Question: I am trying to retrieve bumps data from my firebase database, then display the bumps with their information that are retrieved from DB.
the problem is my DB contains sub child, and this sub child name's are based on location so I can't retrieve data by sub child name.
so is there a method to retrieve all sub child names? so I can retrieve all data by r retrieve data from sub child ?
this is my DB

this is my code to retrieve the data
'''
private void showbumps() {
ref =FirebaseDatabase.getInstance().getReference().child("SpeedBump");
ref.addValueEventListener(new ValueEventListener() {
@Override
public void onDataChange(@NonNull DataSnapshot snapshot) {
List<SpeedBump> bumps = new ArrayList<>();
bumps.clear();
// get bumps info from DB
for (DataSnapshot postSnapshot: snapshot.getChildren()) {
SpeedBump bump = postSnapshot.getValue(SpeedBump.class);
bumps.add(bump);
double bump_lat = bump.getLatitude();
double bump_long = bump.getLongitude();
String bump_type = bump.getType();
String bump_size = bump.getSize();
LatLng latLng = new LatLng(bump_lat,bump_long);
String bump_info = " type : "+ bump_type + " size : "+bump_size ;
// set height & width - apply style
int height = 130;
int width = 130;
Bitmap b = BitmapFactory.decodeResource(getResources(), R.drawable.pin);
Bitmap smallMarker = Bitmap.createScaledBitmap(b, width, height, false);
BitmapDescriptor smallMarkerIcon = BitmapDescriptorFactory.fromBitmap(smallMarker);
// BitmapDescriptor icon = BitmapDescriptorFactory.fromResource(R.drawable.pin);
MarkerOptions marker = new MarkerOptions().position(latLng).title("Bump info").snippet(bump_info).icon(smallMarkerIcon);
// create marker for bumps
mMap.addMarker(marker);
} }
'''
the code doesn't show any bump.
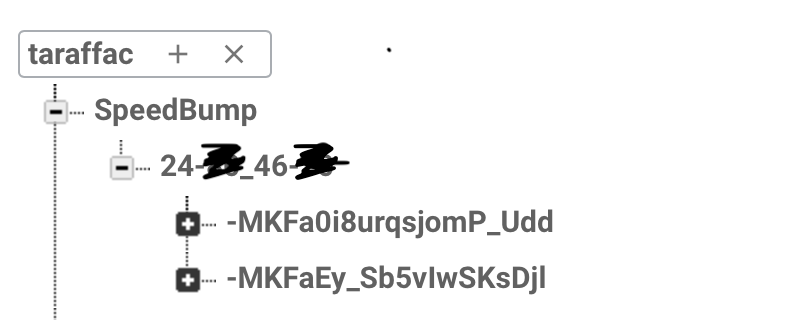
Answer: You're almost there. You just need an extra loop, to cater for the extra level of unknown keys in your JSON:
'''
private void showbumps() {
ref =FirebaseDatabase.getInstance().getReference().child("SpeedBump");
ref.addValueEventListener(new ValueEventListener() {
@Override
public void onDataChange(@NonNull DataSnapshot snapshot) {
List<SpeedBump> bumps = new ArrayList<>();
bumps.clear();
for (DataSnapshot locationSnapshot: snapshot.getChildren()) {
for (DataSnapshot bumpSnapshot: locationSnapshot.getChildren()) {
SpeedBump bump = bumpSnapshot.getValue(SpeedBump.class);
...
'''
I find it most helpful to give the snapshot variables clear names that indicate what part of the data they capture.